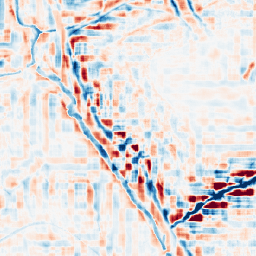
Category: wavelet
Decomposition family: wavelet_reverse_biorthogonal
Decomposition parameters: wavelet: rbio3.5
level: 4
Upsampling method: fft_zeropad
Upsampling parameters: scale: 2
Upsampling scale: 2